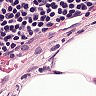
Metastatic tissue present: no